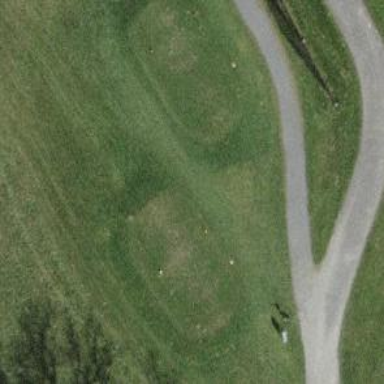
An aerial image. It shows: Golf tee.